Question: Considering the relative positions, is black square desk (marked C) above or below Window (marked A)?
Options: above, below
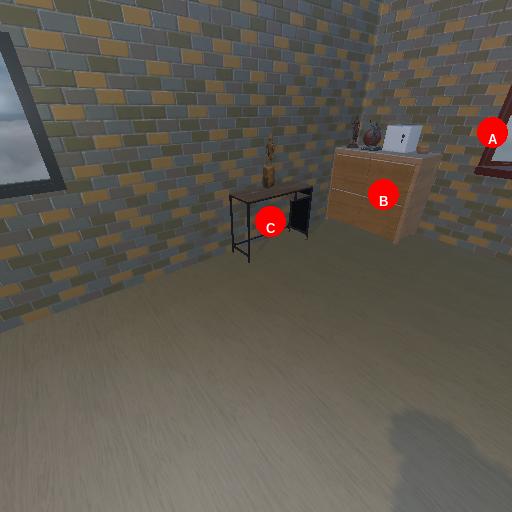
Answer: above